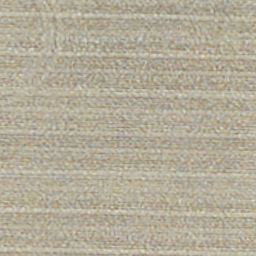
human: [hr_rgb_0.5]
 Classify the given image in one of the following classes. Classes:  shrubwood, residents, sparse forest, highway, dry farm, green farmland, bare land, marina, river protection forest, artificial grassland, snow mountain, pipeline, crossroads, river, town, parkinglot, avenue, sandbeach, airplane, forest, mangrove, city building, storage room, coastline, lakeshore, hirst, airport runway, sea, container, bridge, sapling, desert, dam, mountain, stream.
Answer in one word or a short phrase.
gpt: dry farm